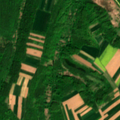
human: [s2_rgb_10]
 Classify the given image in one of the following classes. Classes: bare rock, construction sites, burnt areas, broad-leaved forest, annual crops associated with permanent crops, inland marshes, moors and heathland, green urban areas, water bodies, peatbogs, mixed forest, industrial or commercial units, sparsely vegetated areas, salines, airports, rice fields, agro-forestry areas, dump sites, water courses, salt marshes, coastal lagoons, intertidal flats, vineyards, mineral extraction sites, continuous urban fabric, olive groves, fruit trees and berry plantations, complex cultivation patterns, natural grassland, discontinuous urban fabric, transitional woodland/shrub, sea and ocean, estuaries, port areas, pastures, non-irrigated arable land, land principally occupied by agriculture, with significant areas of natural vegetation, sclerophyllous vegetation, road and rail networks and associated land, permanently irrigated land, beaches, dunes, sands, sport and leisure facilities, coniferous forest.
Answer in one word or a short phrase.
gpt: non-irrigated arable land, broad-leaved forest, transitional woodland/shrub